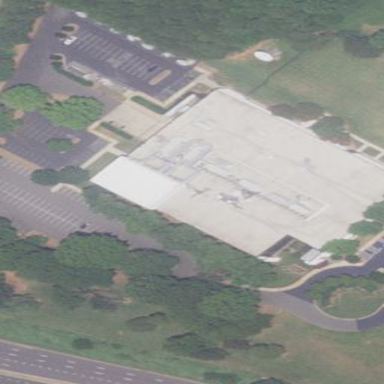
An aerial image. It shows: Television studio building.